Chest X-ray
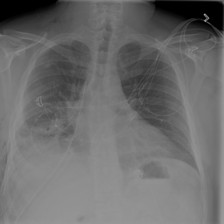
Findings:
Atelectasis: negative
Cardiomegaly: negative
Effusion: positive
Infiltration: positive
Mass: negative
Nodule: negative
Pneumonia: negative
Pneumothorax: negative
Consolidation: negative
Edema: negative
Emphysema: positive
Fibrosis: negative
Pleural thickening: negative
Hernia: negative